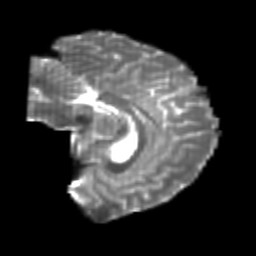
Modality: T2w
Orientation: sagittal
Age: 22
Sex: female
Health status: healthy
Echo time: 0.074 s